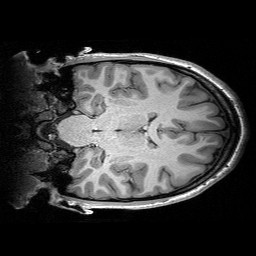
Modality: T1w
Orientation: coronal
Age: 17
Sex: female
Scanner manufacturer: siemens
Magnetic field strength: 3 T
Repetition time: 2.53 s
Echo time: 0.00297 s